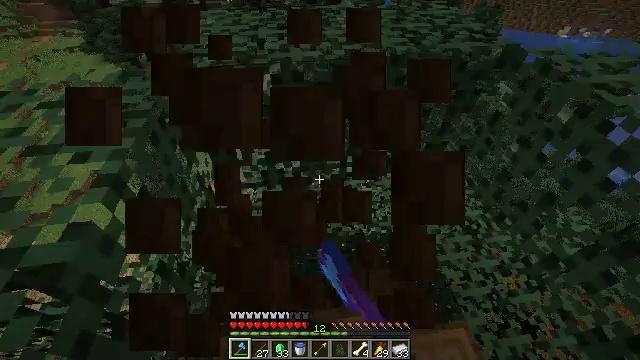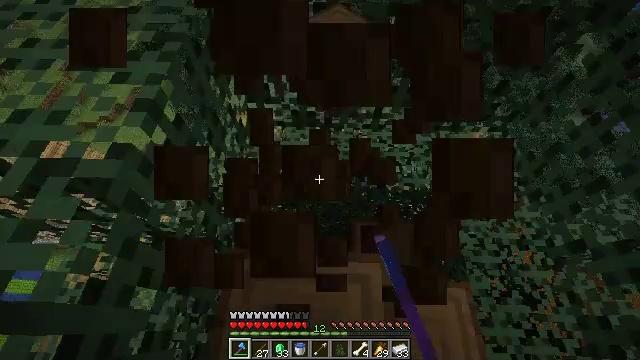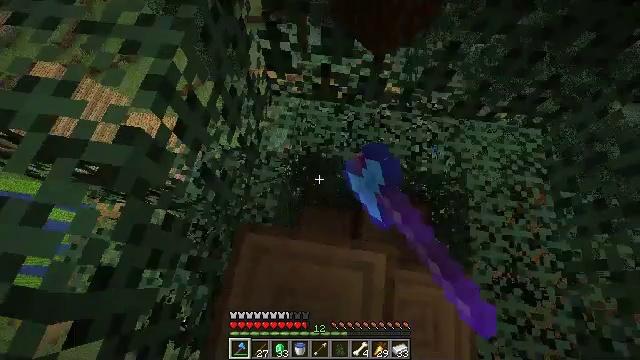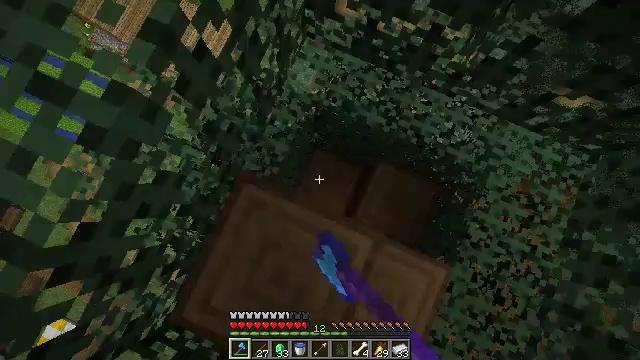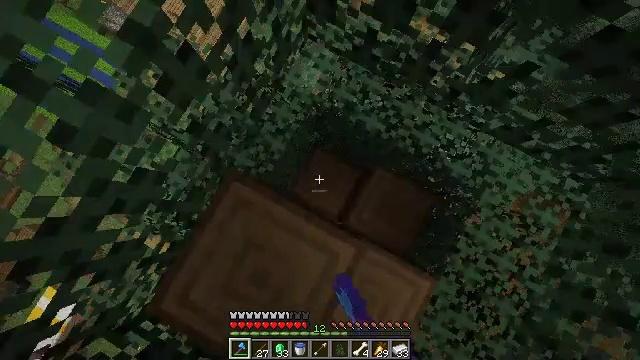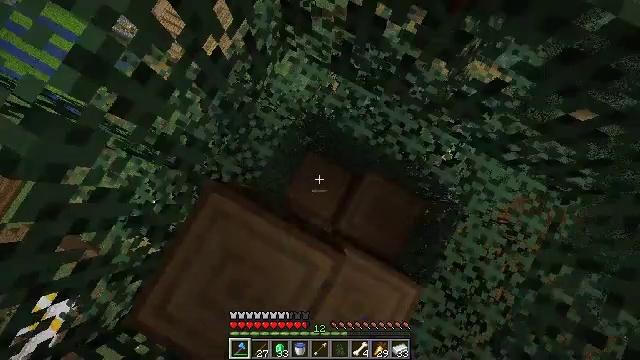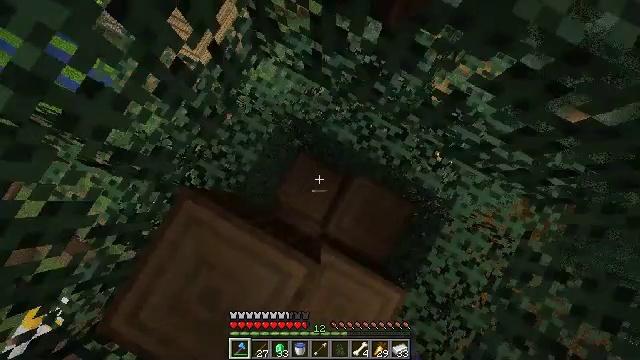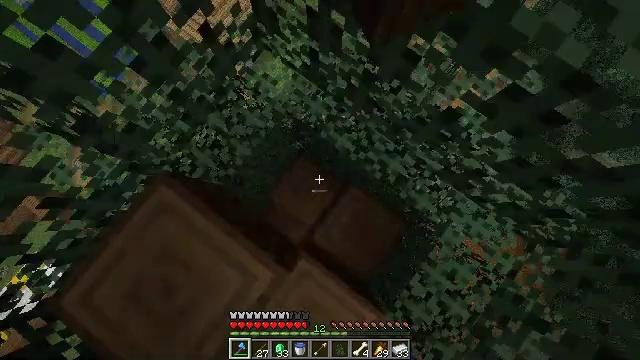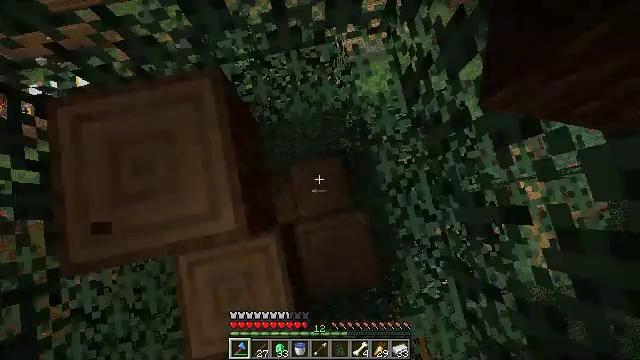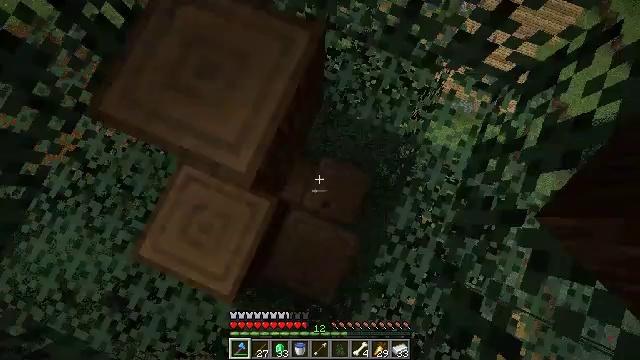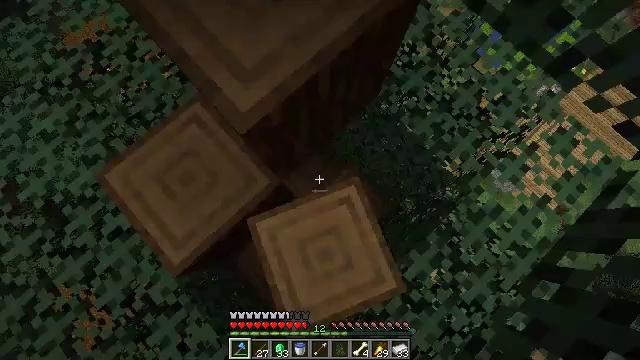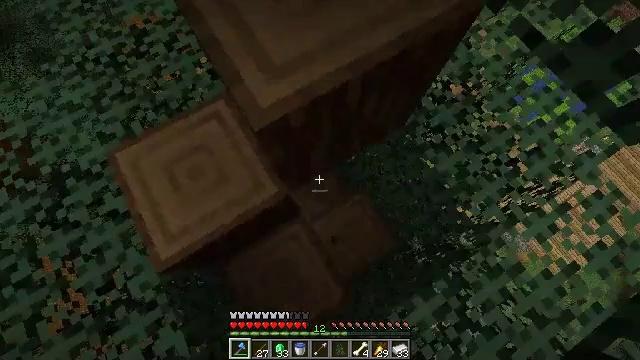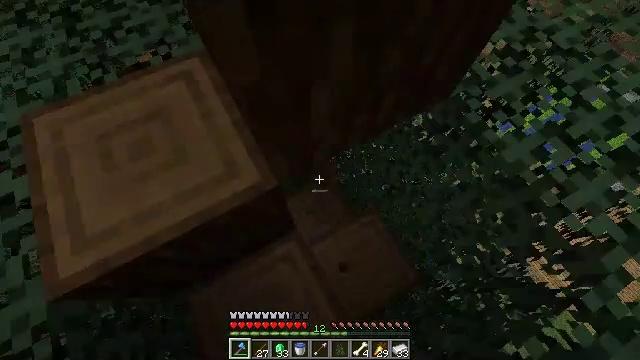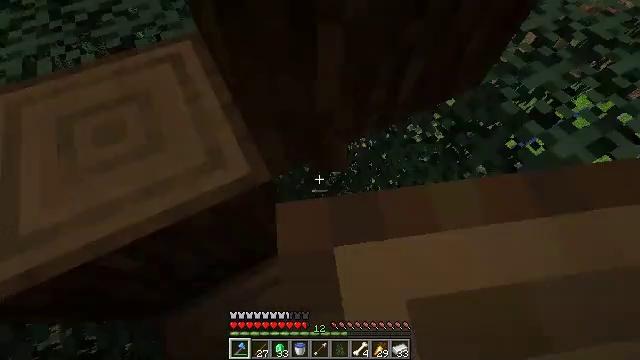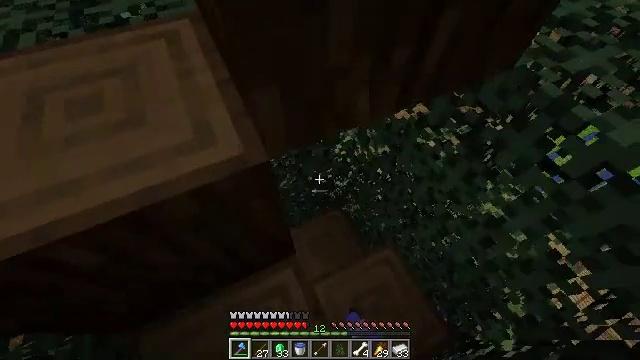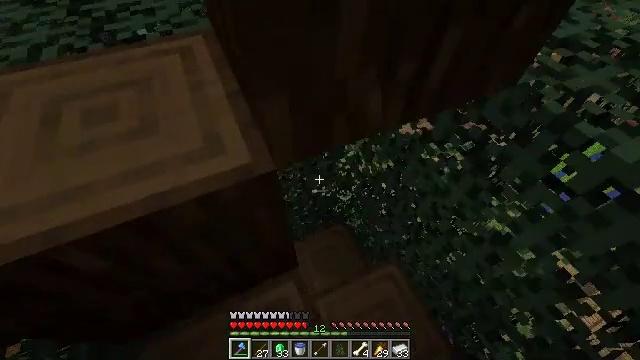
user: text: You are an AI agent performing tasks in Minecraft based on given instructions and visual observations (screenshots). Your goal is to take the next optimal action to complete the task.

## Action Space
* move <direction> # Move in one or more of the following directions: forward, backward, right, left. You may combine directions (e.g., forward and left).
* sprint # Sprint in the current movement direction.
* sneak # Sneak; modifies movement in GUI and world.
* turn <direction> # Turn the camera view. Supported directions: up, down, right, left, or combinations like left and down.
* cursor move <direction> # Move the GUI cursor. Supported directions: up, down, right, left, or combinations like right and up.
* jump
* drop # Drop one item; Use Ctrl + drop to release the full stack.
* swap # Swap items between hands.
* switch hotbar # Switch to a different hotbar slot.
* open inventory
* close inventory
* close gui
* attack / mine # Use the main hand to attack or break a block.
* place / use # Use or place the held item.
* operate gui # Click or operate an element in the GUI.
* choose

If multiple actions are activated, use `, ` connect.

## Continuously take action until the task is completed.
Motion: motion action
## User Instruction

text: Harvest the spruce log from a tree trunk.
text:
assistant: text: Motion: move forward, turn left and down, attack / mine
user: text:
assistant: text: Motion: move forward, turn left and down, attack / mine
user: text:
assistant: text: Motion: move forward and move right, turn left and down, attack / mine
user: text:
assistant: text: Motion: move right, turn left, attack / mine
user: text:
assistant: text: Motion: move right, attack / mine
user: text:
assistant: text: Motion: attack / mine
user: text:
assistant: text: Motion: turn left and up, attack / mine
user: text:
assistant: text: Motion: turn left, attack / mine
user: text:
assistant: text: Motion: turn left, attack / mine
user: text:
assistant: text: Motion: turn left and up, attack / mine
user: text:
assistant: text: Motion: turn left and up, attack / mine
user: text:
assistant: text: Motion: turn left and up, attack / mine
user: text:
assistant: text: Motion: turn left and up, attack / mine
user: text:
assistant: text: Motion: turn left and up, attack / mine
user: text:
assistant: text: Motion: turn left and up, attack / mine
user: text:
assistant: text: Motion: turn up, attack / mine
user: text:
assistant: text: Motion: turn right and up, attack / mine
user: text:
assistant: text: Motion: turn right and up, attack / mine
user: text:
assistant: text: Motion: turn right and up, attack / mine
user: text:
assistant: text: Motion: attack / mine
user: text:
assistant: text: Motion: move forward, turn left and down, attack / mine
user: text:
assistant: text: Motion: move forward, turn left and down, attack / mine
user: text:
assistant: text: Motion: turn left and down, attack / mine
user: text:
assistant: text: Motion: turn left and down, attack / mine
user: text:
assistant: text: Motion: turn left and up, attack / mine
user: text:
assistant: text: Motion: attack / mine
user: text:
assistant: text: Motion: attack / mine
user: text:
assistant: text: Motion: turn up, attack / mine
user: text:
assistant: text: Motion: turn left and up, attack / mine
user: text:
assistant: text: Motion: turn left and down, attack / mine